Question: I use 5 rating options for a product review.
It is displayed as below.

But I want to also display the total score of that review. A score that display the average score of the total 5 of that score.
New code with review summary code:
'''
<?php $reviews = Mage::getModel('review/review') ->getResourceCollection() ->addStoreFilter(Mage::app()->getStore()->getId()) ->addStatusFilter(Mage_Review_Model_Review::STATUS_APPROVED) ->setDateOrder() ->addRateVotes();
$avg = 0; $totalrv = 0; $totalrvper =0; $ratings = array();
if (count($reviews) > 0) { foreach ($reviews->getItems() as $review) { foreach( $review->getRatingVotes() as $vote ) { $totalrv = $totalrv +$vote->getValue(); $totalrvper = $totalrvper + $vote->getPercent(); }
} $totalrv= ($totalrv/3)/4; $totalrvper = ($totalrvper/3)/4; $avgrate = round($totalrv, 1); } ?>
<div class="summaryrating">
<div class="categoryratings-header" style="display: none;">
<?php echo $this->getReviewsSummaryHtml($_product, false, true)?>
</div>
<span class="reviewratingstars">
<div class="rating-box" style="padding-bottom: 34px;">
<div style="width:<?php echo $totalrvper; ?>%;" class="rating"></div>
</div>
</span>
<span class="showcategoryratings" id="showcategoryratings-header">
<span class="showcategoryratings-text" title="Bekijk de beoordelingen per categorie">Per categorie</span>
</span>
</div>
'''
This is my detailed.phtml
'''
<?php $_votes = $this->getRatingVotes($_review->getId());?>
<?php if (count($_votes)): ?>
<table class="ratings-table">
<col width="1" />
<col />
<tbody>
<?php foreach ($_votes as $_vote): ?>
<tr>
<th><?php echo $_vote->getRatingCode() ?></th>
<td>
<div class="rating-box">
<div class="rating" style="width:<?php echo $_vote->getPercent() ?>%;"></div>
</div>
</td>
</tr>
<?php endforeach; ?>
</tbody>
</table>
<?php endif; ?>
'''
How can I display this?
'''
<div class="ratingstars">
<h4 class="title-beoordeling">Beoordeling</h4>
<ul class="ratingbox">
<?php foreach ($this->getRating() as $_rating): ?>
<?php if($_rating->getPercent()): ?>
<li>
<span class="ratingcategoryname"><?php echo $this->__($_rating->getRatingCode()) ?></span>
<span class="reviewratingstars">
<div class="rating-score sum">
<div class="score-rating" style="width:<?php echo ceil($_rating->getPercent()) ?>%;"></div>
</div>
</span>
</li>
<?php endif; ?>
<?php endforeach; ?>
<?php foreach ($_votes as $_vote): ?>
<?php $summary += $_vote->getPercent(); ?>
<?php $total++ ?>
<?php endforeach; ?>
<li class="averagerating">
<span class="ratingcategoryname">Gemiddelde beoordeling</span>
<span class="reviewratingstars">
<div class="rating-score sum">
<div class="score-rating" style="width:<?php echo $summary/$total ?>%;"></div>
</div>
</span>
</li>
</ul>
</div>
'''
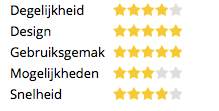
Answer: '''
<?php $reviews = Mage::getModel('review/review') ->getResourceCollection() ->addStoreFilter(Mage::app()->getStore()->getId()) ->addEntityFilter('product', Mage::registry('current_product')->getId()) ->addStatusFilter(Mage_Review_Model_Review::STATUS_APPROVED) ->setDateOrder() ->addRateVotes();
$avg = 0; $avgper = 0; $totalrv = 0; $totalrvper =0; $ratings = array(); $count = 0;
if (count($reviews) > 0) { foreach ($reviews->getItems() as $review) { foreach( $review->getRatingVotes() as $vote ) { $totalrv = $totalrv +$vote->getValue(); $count++; $totalrvper = $totalrvper + $vote->getPercent(); }
} $avg= $totalrv/count($reviews); $avgper = round($totalrvper/$count ,1);} ?>
<div class="summaryrating">
<div class="categoryratings-header" style="display: none;">
<?php echo $this->getReviewsSummaryHtml($_product, false, true)?>
</div>
<span class="reviewratingstars">
<div class="rating-box" style="padding-bottom: 34px;">
<div style="width:<?php echo $avgper; ?>%;" class="rating"></div>
</div>
</span>
<span class="showcategoryratings" id="showcategoryratings-header">
<span class="showcategoryratings-text" title="Bekijk de beoordelingen per categorie">Per categorie</span>
</span>
</div>
'''